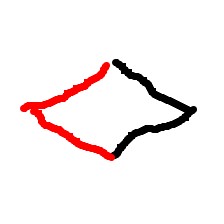
Shape: rhombus